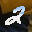
Label: 2